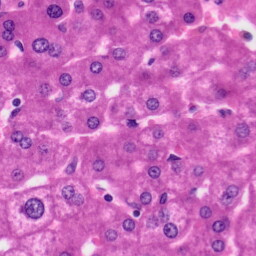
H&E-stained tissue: Liver